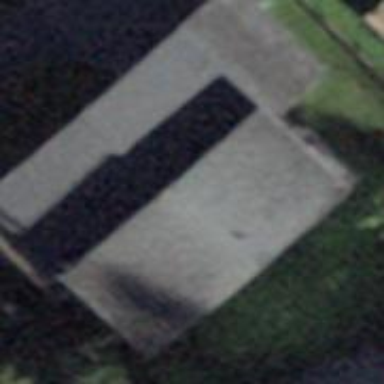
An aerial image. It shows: Building with tile roof.